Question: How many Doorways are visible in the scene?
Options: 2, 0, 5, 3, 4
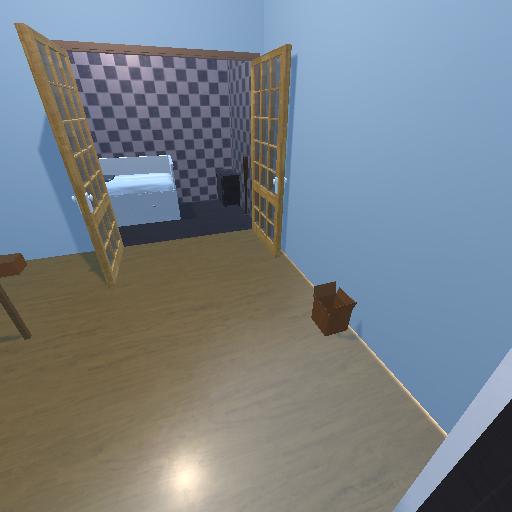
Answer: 2